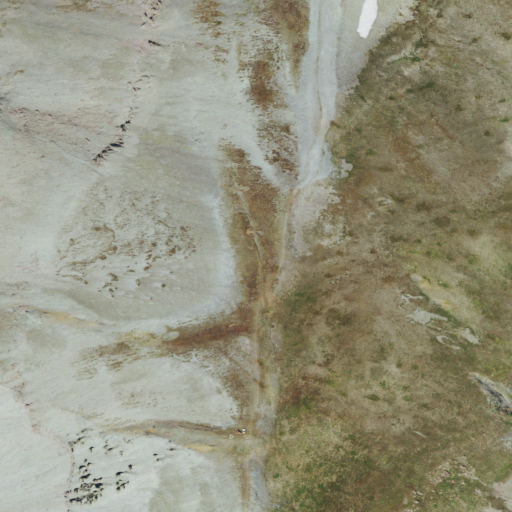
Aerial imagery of mountain in Colorado named Gold Hill containing barren land and grassland